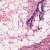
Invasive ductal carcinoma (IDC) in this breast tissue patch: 0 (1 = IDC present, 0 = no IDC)